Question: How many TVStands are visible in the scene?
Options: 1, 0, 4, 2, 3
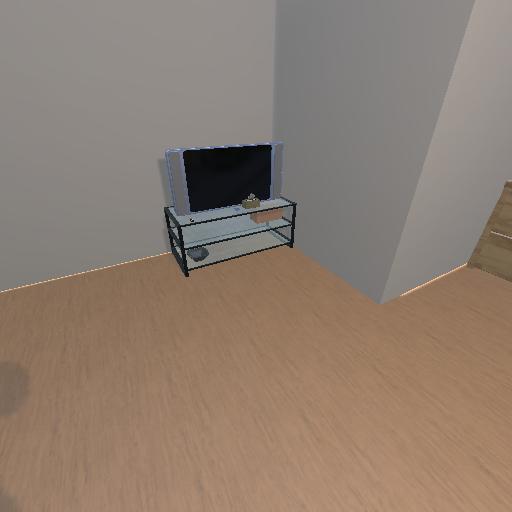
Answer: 1